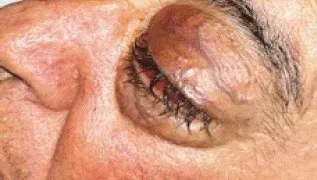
Detail of left eye.
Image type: medical_photograph (other_medical_photograph)